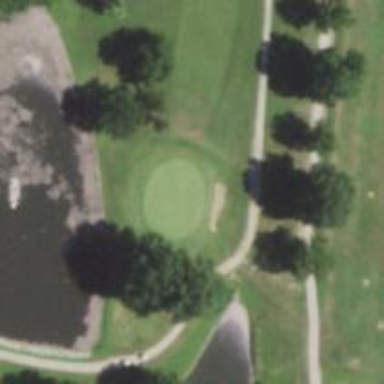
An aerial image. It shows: Golf hole.